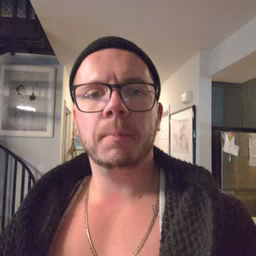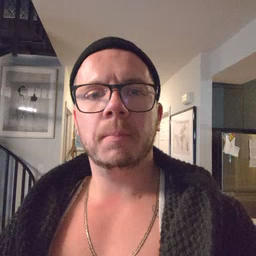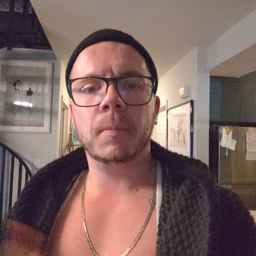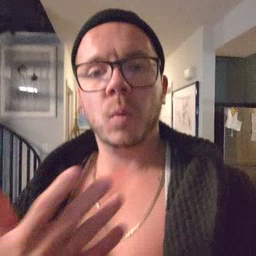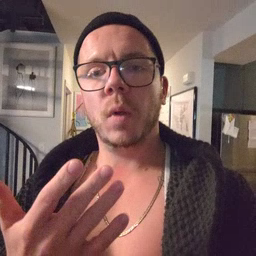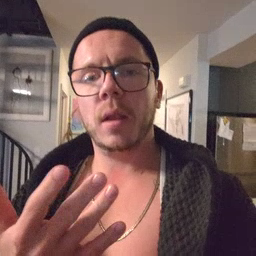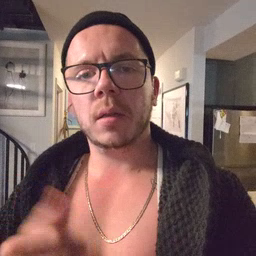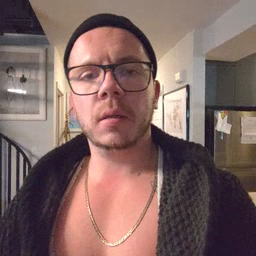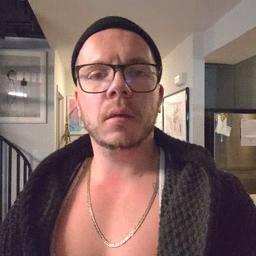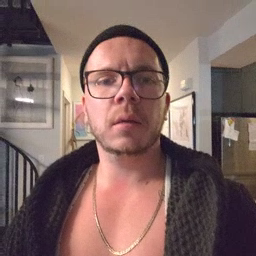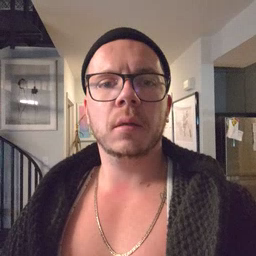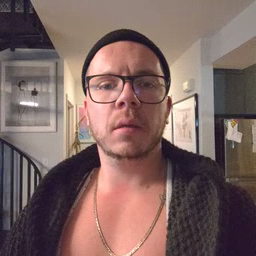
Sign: wait